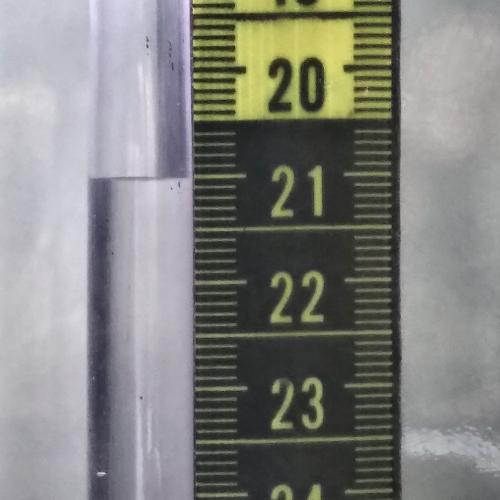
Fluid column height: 21.0 cm